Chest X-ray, PA view. Patient: 32 years old, sex F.
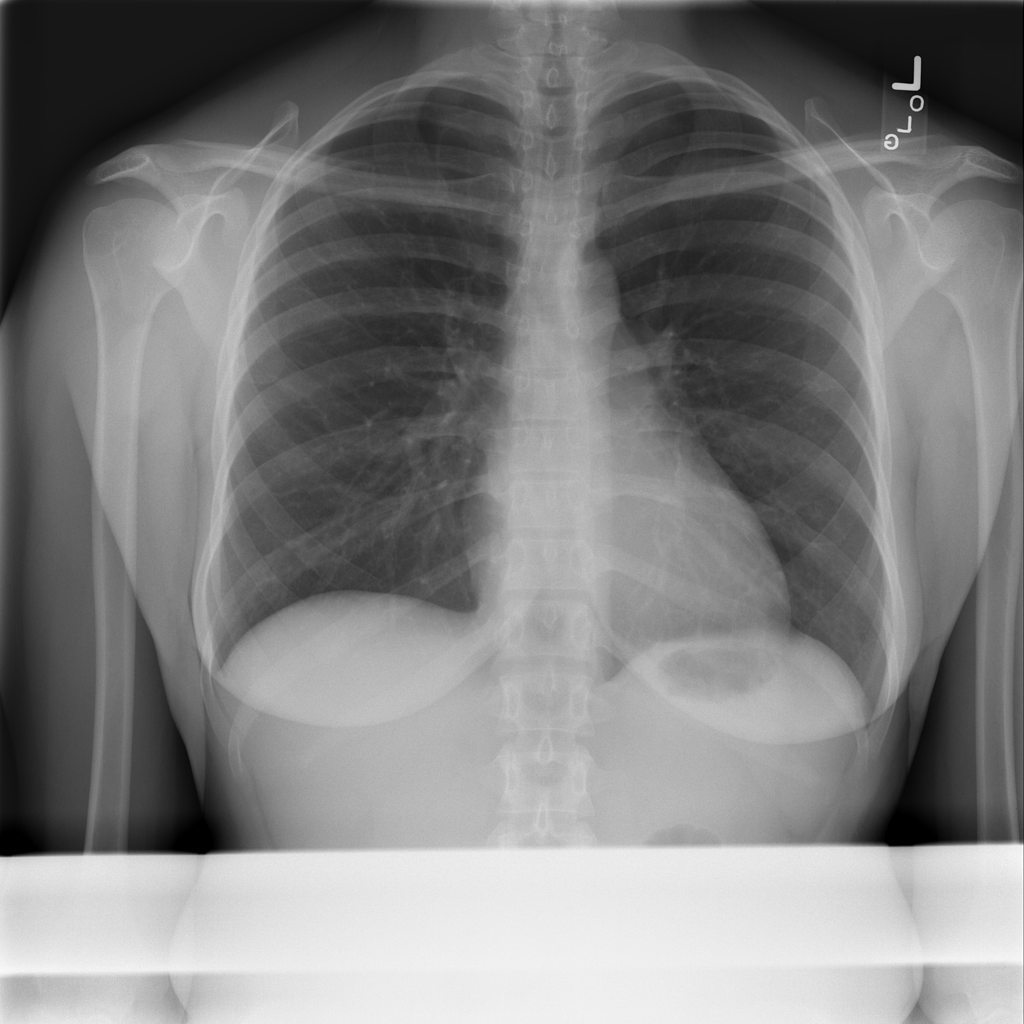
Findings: No Finding